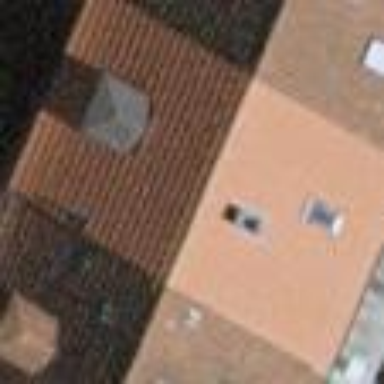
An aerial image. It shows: Terrace building.